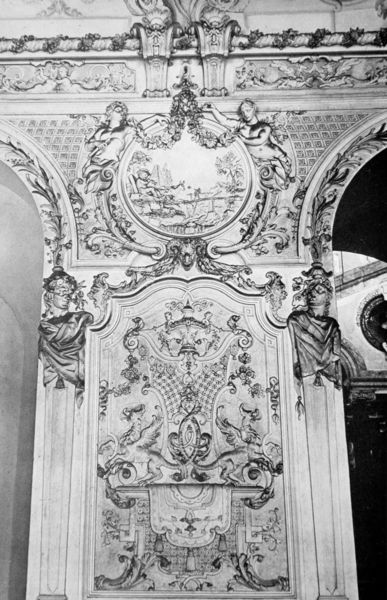
Titel: Südliche Antecamera, Detail der Stukkatur
Künstler: Johann Baptist Zimmermann
Standort: Oberschleißheim
Institution: Neues Schloß Schleißheim
Schlagwörter: blätter, flügel, kopf, mann, nackt, umhang, wasser, weiß, bäume, landschaft, ausschnitt, blumen, frau, geschwungen, grau, marmor, pfeiler, raum, schmuck, schwarz, säule, säulen, zimmer, gebäude, haus, schloss, tier, tiere, malerei, muster, ornament, wand, architektur, barock, stein, steine, bild, innenraum, spiegel, kirche, halbfigur, decke, innen, girlande, schleifen, theater, renaissance, rokoko, kreis, tondo, engel, putte, putto, ranken, skulptur, relief, leiste, bogen, pilaster, saal, figuren, kartusche, detail, symmetrie, büste, dekor, floral, ornamente, verzierung, stuck, foto, fotografie, bögen, eingang, arkade, durchblick, medaillon, palast, deko, schwarz-weiß, greifen, arkaden, kapitell, ranke, girlanden, ornamental, fries, wappen, raute, gesims, skulpturen, laibung, löwen, greif, konsolen, konsole, kränze, zierde, wnad, büsten, teuer, putten, putti, ziseliert, tierkopf, verzierungen, gebälk, friese, groteske, akanthus, feston, nischen, kriche, podeste, fensterlaibung, rondo, festons, wandverkleidung, grotesken, vignette, profiliert, regence, statute, hermen, stuckatur, bandelwerk, gitterwerk, bandeldekor, dekorum, festn, gesiems, sklupturen, wandpaneel, quadratura